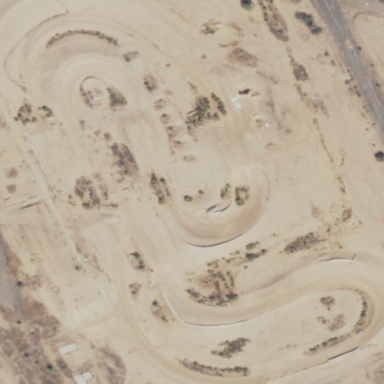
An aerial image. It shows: Motocross raceway road.